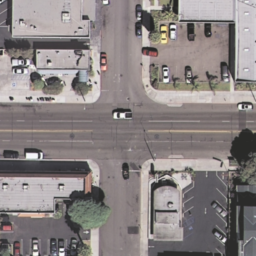
Label: intersection